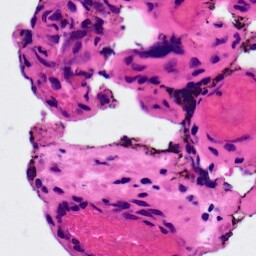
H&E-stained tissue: Ovarian